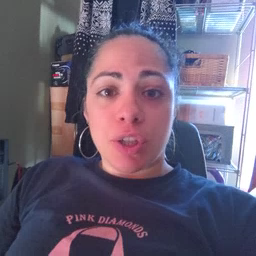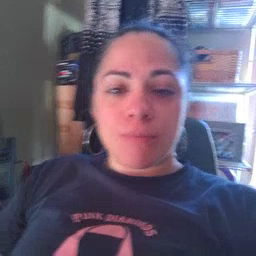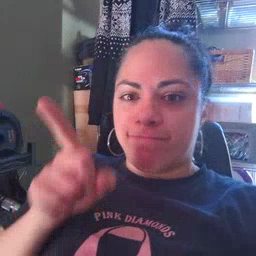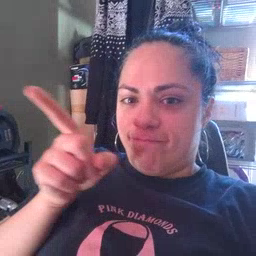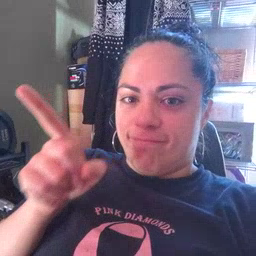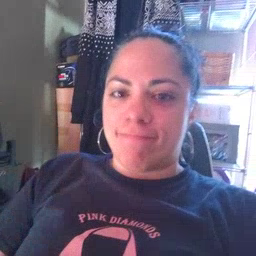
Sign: hesheit